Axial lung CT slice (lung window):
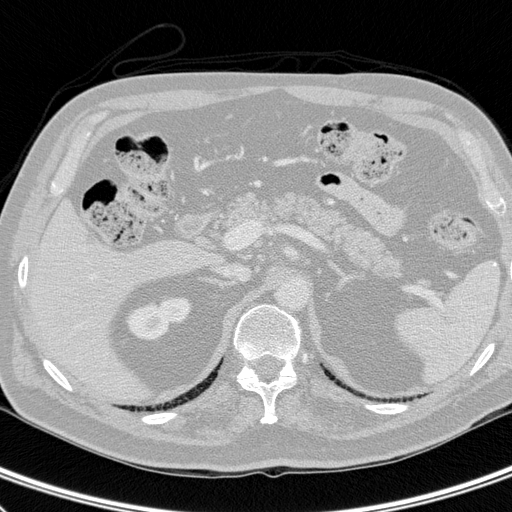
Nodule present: no